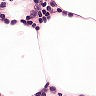
Metastatic tissue present: no